Question: I have a one-to-many relationship in my database.

I want to fetch all cities with all the cinemas appended in one row as CSV. I have tried:
'''
SELECT city.*,CONCAT(cinema_name)
FROM city
LEFT JOIN cinema
ON cinema.city_id=city.city_id
GROUP BY city.city_id
'''
But this only returns first cinema.
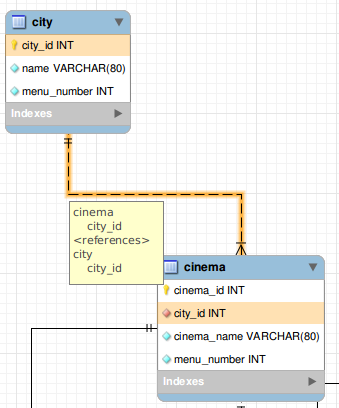
Answer: Use GROUP_CONCAT instead of CONCAT
'''
SELECT
city.*,
GROUP_CONCAT(cinema_name) AS 'Cinemas'
FROM city
LEFT JOIN cinema
ON cinema.city_id = city.city_id
GROUP BY city.city_id
'''